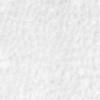
Label: no_change